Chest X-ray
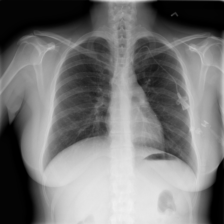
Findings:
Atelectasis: negative
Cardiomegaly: negative
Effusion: negative
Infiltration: positive
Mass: negative
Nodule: negative
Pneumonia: negative
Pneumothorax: negative
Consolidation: negative
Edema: negative
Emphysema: negative
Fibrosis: negative
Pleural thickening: negative
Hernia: negative